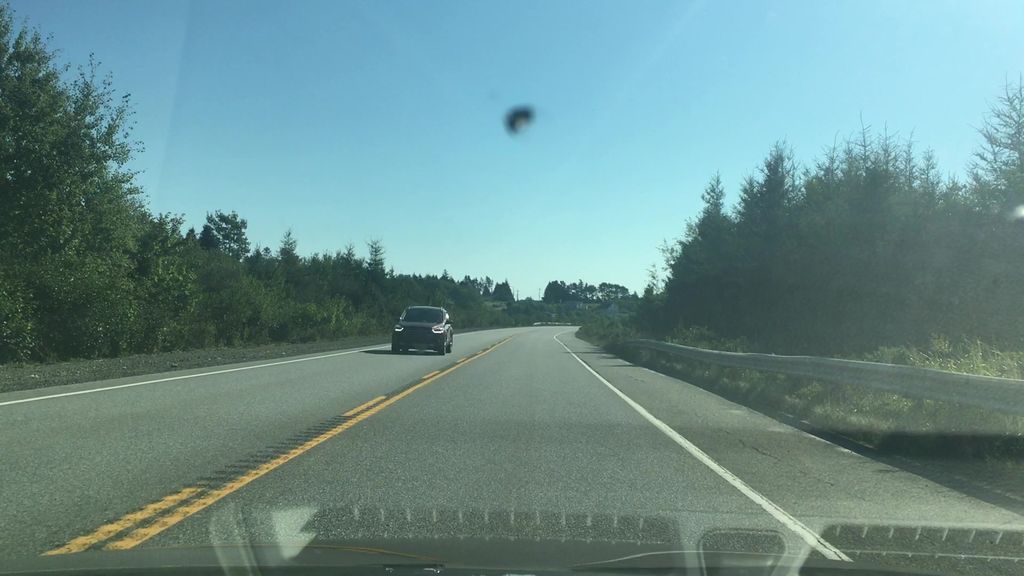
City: halifax